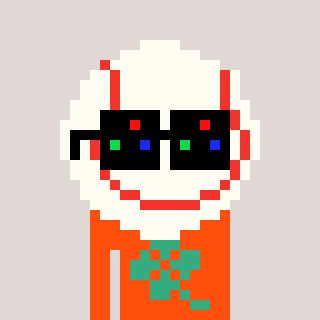
a pixel art character with square black sunglasses, a baseball ball-shaped head and a orange-colored body on a warm background